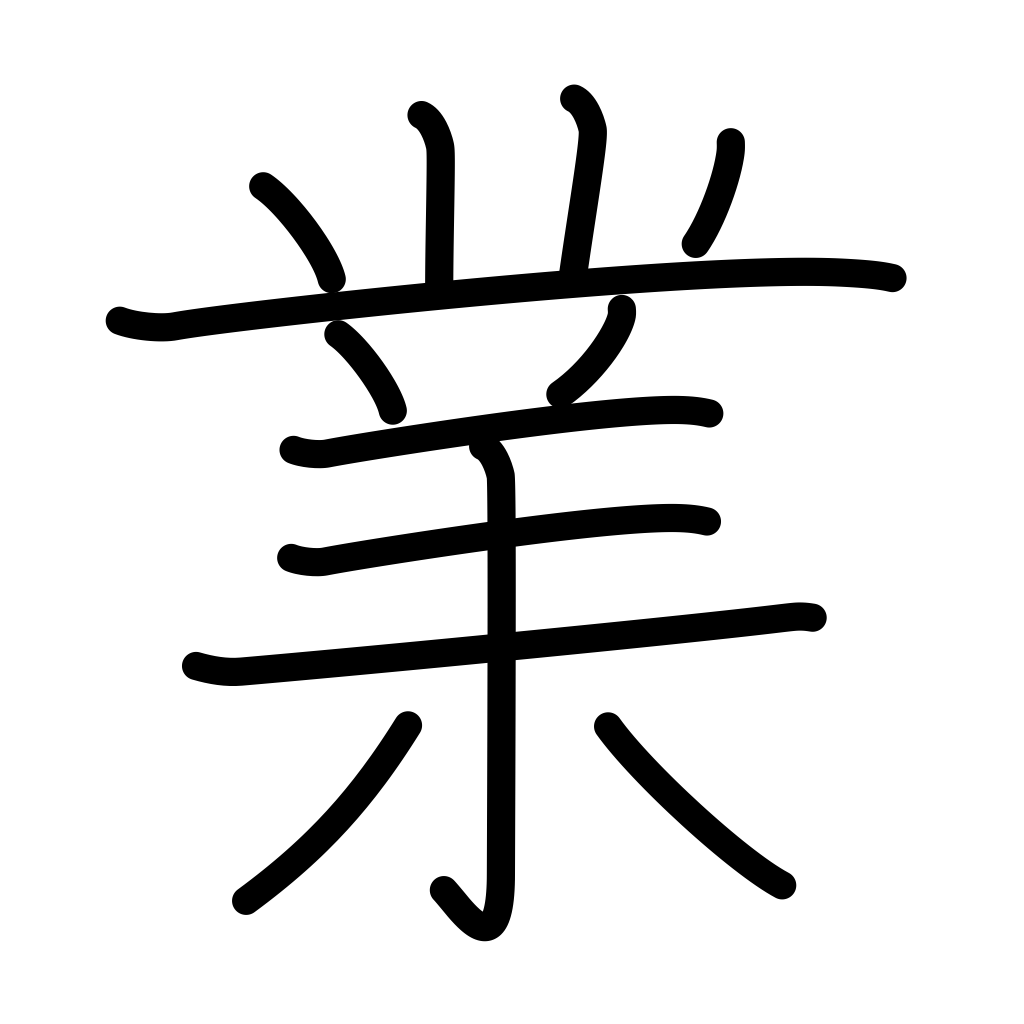
Meaning: business, vocation, arts, performance